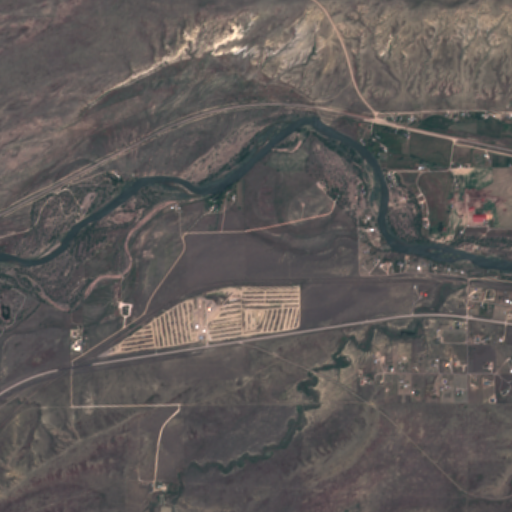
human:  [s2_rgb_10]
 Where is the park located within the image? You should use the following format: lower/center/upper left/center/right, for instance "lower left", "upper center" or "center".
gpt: The park is located in the lower left of the image.
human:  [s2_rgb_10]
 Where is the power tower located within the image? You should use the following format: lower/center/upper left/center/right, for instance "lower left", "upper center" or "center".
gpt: The power tower is located in the lower of the image.
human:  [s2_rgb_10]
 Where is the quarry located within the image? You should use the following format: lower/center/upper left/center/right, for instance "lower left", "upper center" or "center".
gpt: There is no quarry in the image.